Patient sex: M
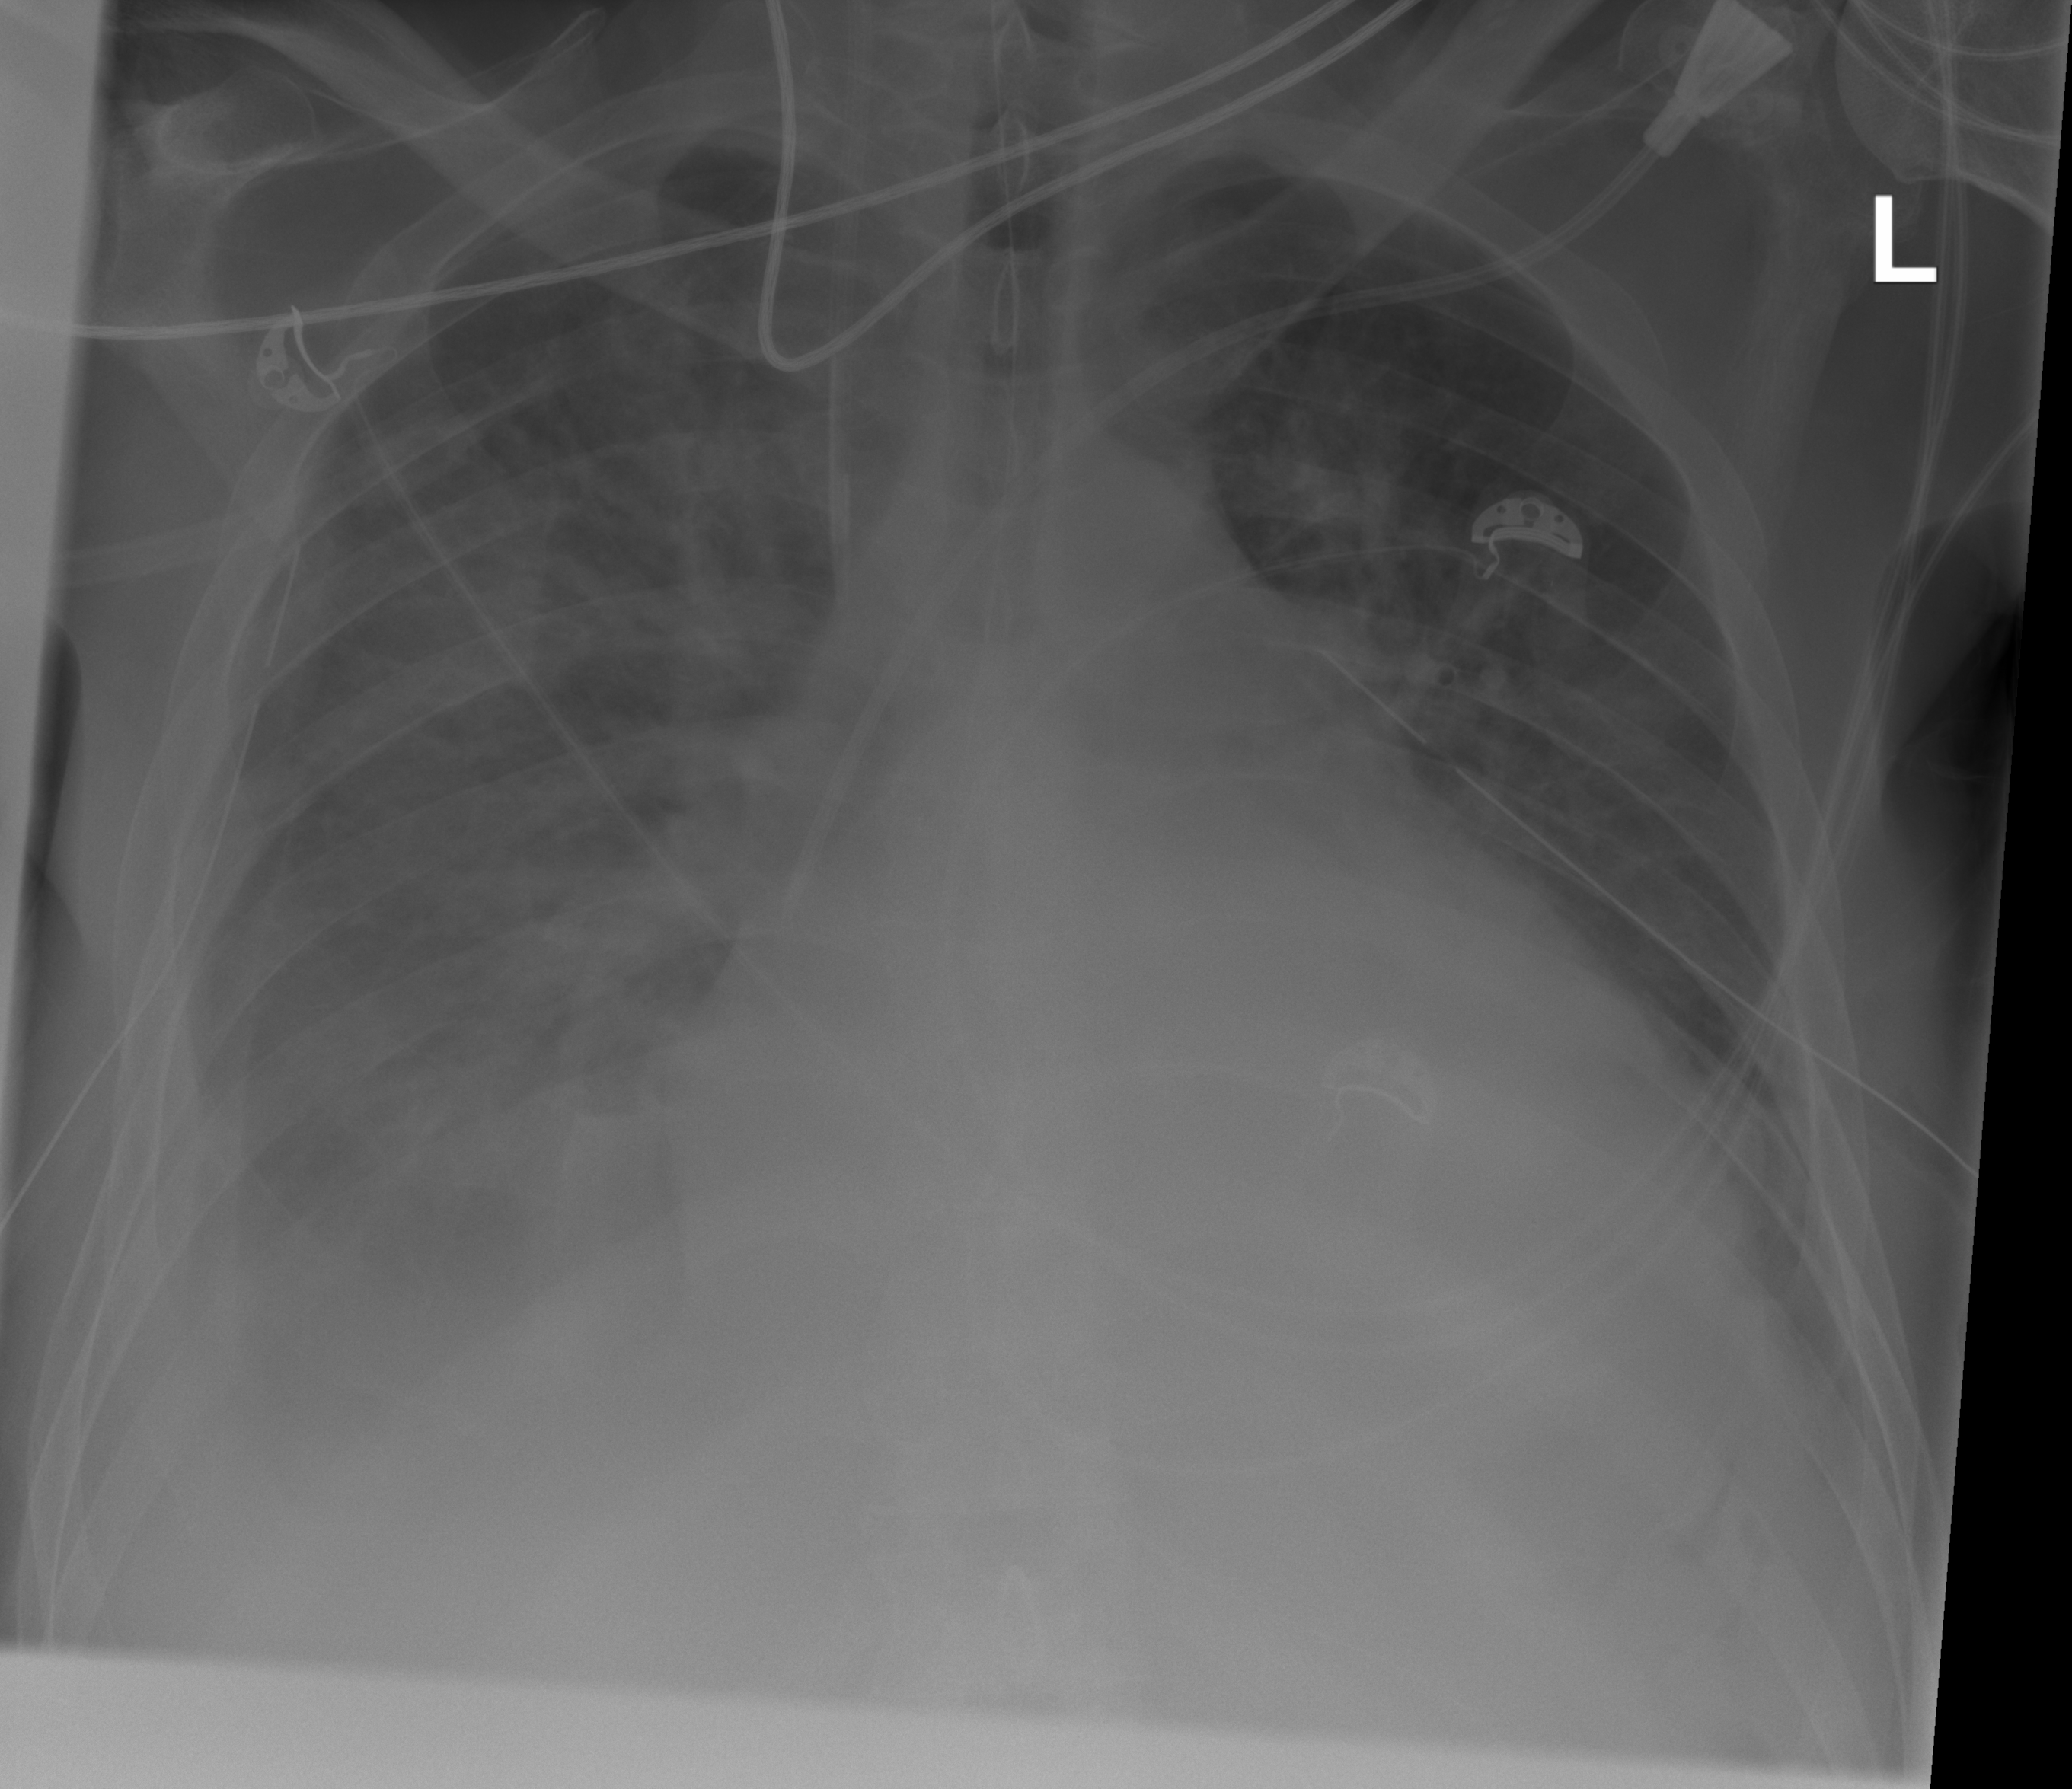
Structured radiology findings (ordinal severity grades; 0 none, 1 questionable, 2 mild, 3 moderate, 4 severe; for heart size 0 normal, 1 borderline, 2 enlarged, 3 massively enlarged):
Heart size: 3
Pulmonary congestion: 3
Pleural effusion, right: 4
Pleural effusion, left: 3
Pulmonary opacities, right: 2
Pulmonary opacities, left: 2
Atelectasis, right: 3
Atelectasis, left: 3